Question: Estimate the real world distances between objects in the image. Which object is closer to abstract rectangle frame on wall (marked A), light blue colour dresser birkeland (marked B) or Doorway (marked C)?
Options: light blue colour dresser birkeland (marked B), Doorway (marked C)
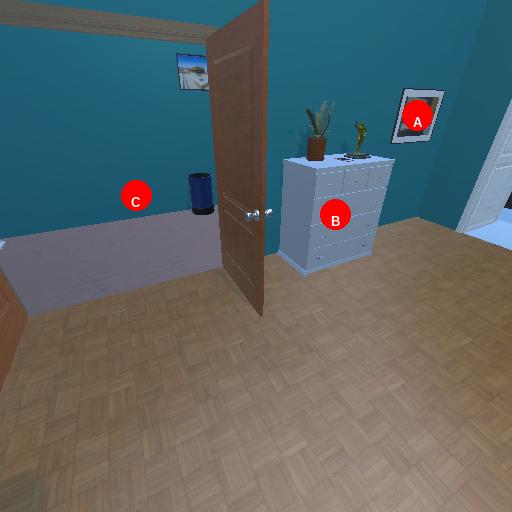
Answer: light blue colour dresser birkeland (marked B)